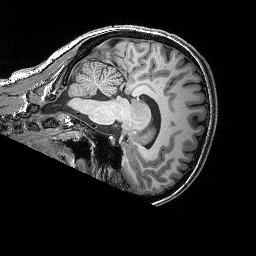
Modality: T1w
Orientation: sagittal
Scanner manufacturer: siemens
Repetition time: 2.25 s
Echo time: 0.00418 s